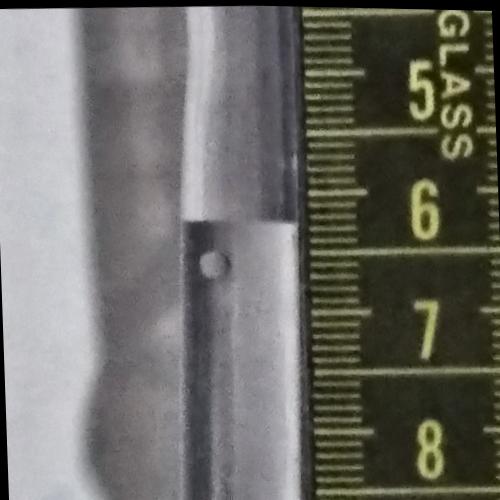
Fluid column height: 6.3 cm